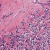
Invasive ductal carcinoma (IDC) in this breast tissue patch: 1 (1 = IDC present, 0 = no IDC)